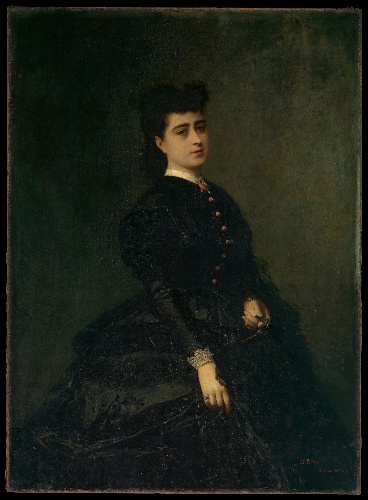
Title: Mirope Savati Gaye
Artist: Mariano Fortuny Marsal
Artist bio: Spanish, Reus 1838–1874 Rome
Date: 1865
Object type: Painting
Classification: Paintings
Medium: Oil on canvas
Dimensions: 54 x 39 1/2 in. (137.2 x 100.3 cm )
Department: European Paintings
Credit line: Gift of Alfred Corning Clark, 1889
Accession year: 1889
Repository: Metropolitan Museum of Art, New York, NY
Tags: Portraits|Women